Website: walmart
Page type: customer-info-address
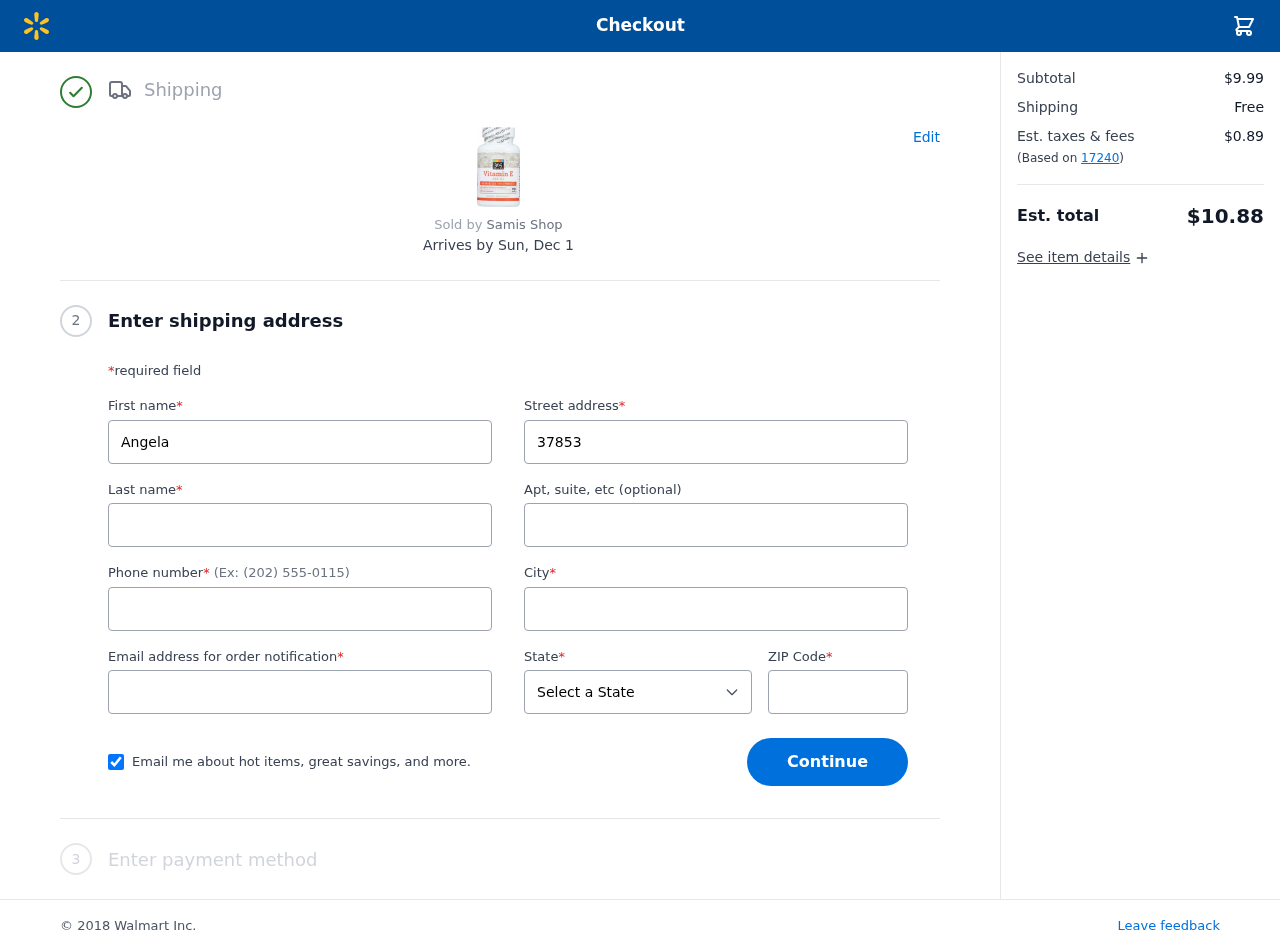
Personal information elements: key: PII_CITY
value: West Christina
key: PII_EMAIL
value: amoore@gmail.com
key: PII_FIRSTNAME
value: Angela
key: PII_LASTNAME
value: Moore
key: PII_PHONE
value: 9628343344
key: PII_POSTCODE
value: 17240
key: PII_STATE
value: Illinois
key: PII_STREET
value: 37853 Green Squares
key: PII_STREET2
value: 84143 Danielle Point Apt. 146
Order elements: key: ORDER_DELIVERY_DATE
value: Sun, Dec 1
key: ORDER_SUBTOTAL
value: $9.99
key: ORDER_SHIPPING_COST
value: Free
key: ORDER_TAX
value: $0.89
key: ORDER_TOTAL
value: $10.88